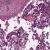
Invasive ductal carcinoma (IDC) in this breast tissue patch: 0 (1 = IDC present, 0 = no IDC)